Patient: sex F, age 59
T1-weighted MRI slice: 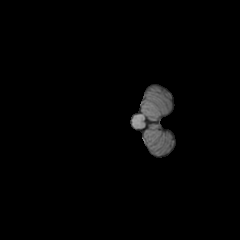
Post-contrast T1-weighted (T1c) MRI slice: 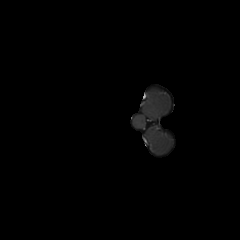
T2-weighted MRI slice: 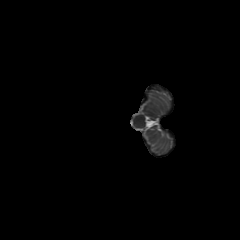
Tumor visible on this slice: no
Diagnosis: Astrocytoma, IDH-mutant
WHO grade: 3